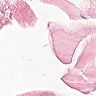
Metastatic tissue present: no